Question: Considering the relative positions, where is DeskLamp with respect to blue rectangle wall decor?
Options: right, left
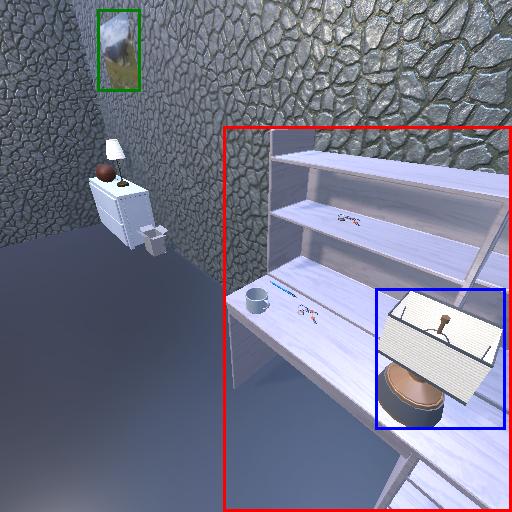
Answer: right